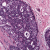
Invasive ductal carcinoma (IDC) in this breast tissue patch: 0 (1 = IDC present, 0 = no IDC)